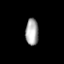
Tissue: prostate
Cell type: Myeloid cells
Senescence score: 0.2614
Nuclear area (px): 339
Mean DAPI intensity: 166.525